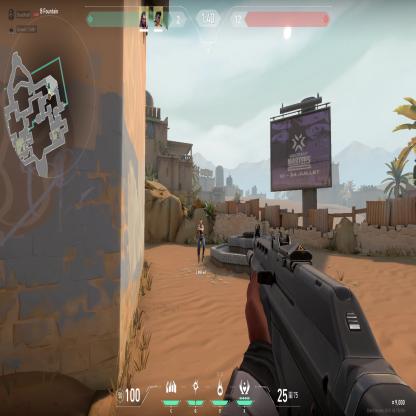
Label: teammate